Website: bh-photo
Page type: address-validator
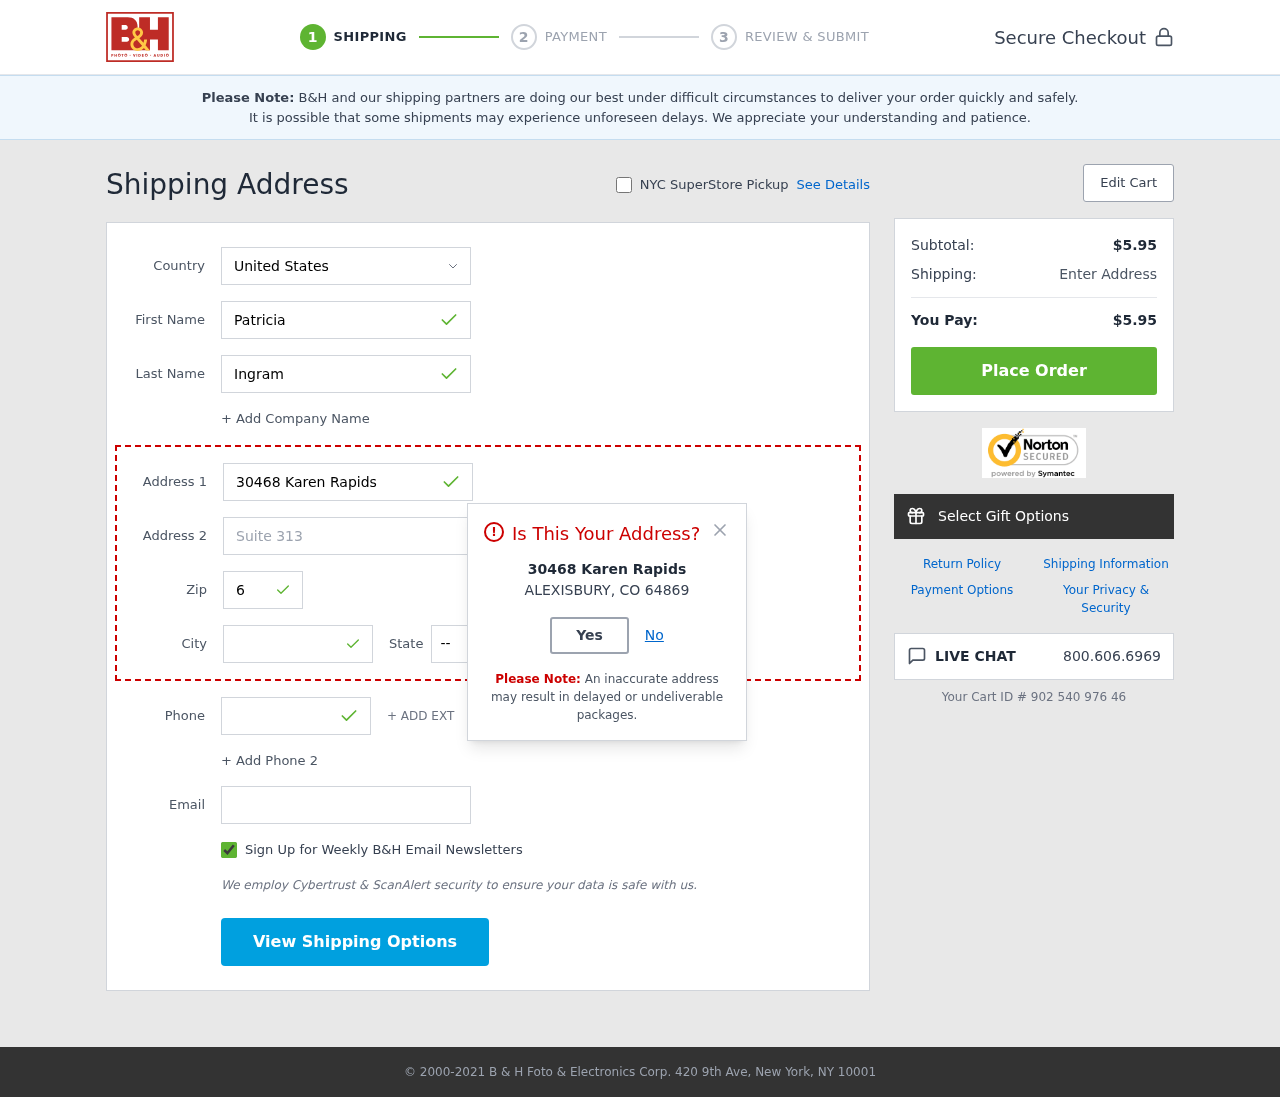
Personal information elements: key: PII_CITY
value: Alexisbury
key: PII_COUNTRY
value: United States
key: PII_EMAIL
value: patricia.ingram@gmail.com
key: PII_FIRSTNAME
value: Patricia
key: PII_LASTNAME
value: Ingram
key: PII_PHONE
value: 6247888399
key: PII_POSTCODE
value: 64869
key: PII_STATE_ABBR
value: CO
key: PII_STREET
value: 30468 Karen Rapids
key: PII_STREET2
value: Suite 313
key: PII_CITY_MODAL
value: ALEXISBURY
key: PII_POSTCODE_FULL
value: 64869
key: PII_POSTCODE_NUMERIC
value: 64869
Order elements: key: ORDER_SUBTOTAL
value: $5.95
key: ORDER_TOTAL
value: $5.95
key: ORDER_ID
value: Your Cart ID # 902 540 976 46